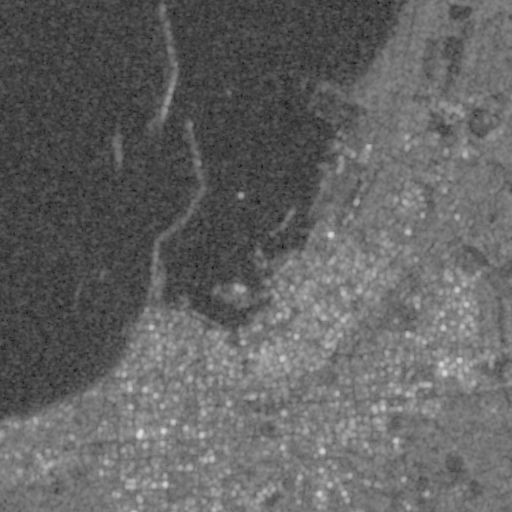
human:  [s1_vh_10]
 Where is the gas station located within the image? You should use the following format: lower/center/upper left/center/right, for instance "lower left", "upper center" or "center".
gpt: The gas station is located in the lower right of the image.
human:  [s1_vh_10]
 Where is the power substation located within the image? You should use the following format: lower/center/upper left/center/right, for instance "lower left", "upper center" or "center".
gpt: The power substation is located in the center right of the image.
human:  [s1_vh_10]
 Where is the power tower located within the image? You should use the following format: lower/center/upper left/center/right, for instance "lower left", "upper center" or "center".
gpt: The power tower is located in the center right of the image.
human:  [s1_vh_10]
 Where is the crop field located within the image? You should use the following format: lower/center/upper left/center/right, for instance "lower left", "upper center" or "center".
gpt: There is no crop field in the image.

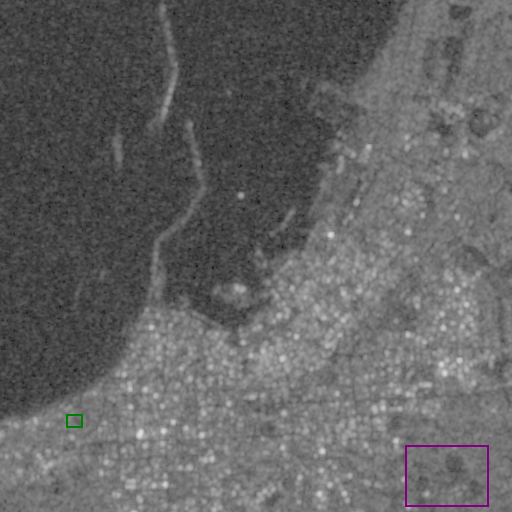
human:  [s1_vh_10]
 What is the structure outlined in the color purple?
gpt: The structure outlined in purple is a park.
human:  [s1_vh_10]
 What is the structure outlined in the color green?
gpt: The structure outlined in green is a parking lot.
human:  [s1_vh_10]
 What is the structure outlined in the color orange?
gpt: There is no orange outline.